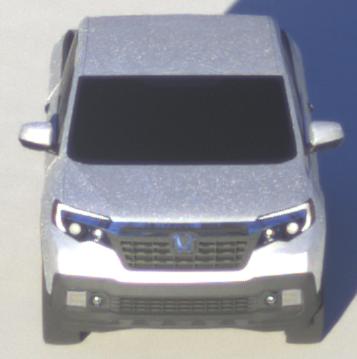
Make: Honda
Model: Ridgeline
Detailed model: Gen. 2
Model produced from: 2016
Model produced until: 2020
Doors: 4
Color: white
Road condition: dry road
Daytime: sunrise or sunset
Contrast: high contrast